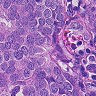
Metastatic tissue present: yes